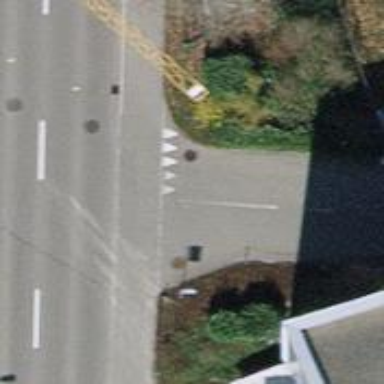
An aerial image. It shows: Unmarked crossing on the road.